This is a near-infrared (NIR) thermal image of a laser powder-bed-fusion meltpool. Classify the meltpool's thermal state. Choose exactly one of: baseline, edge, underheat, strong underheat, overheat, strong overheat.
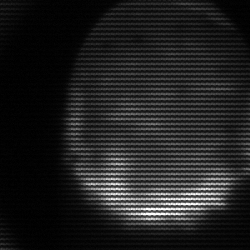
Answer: edge